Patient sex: M
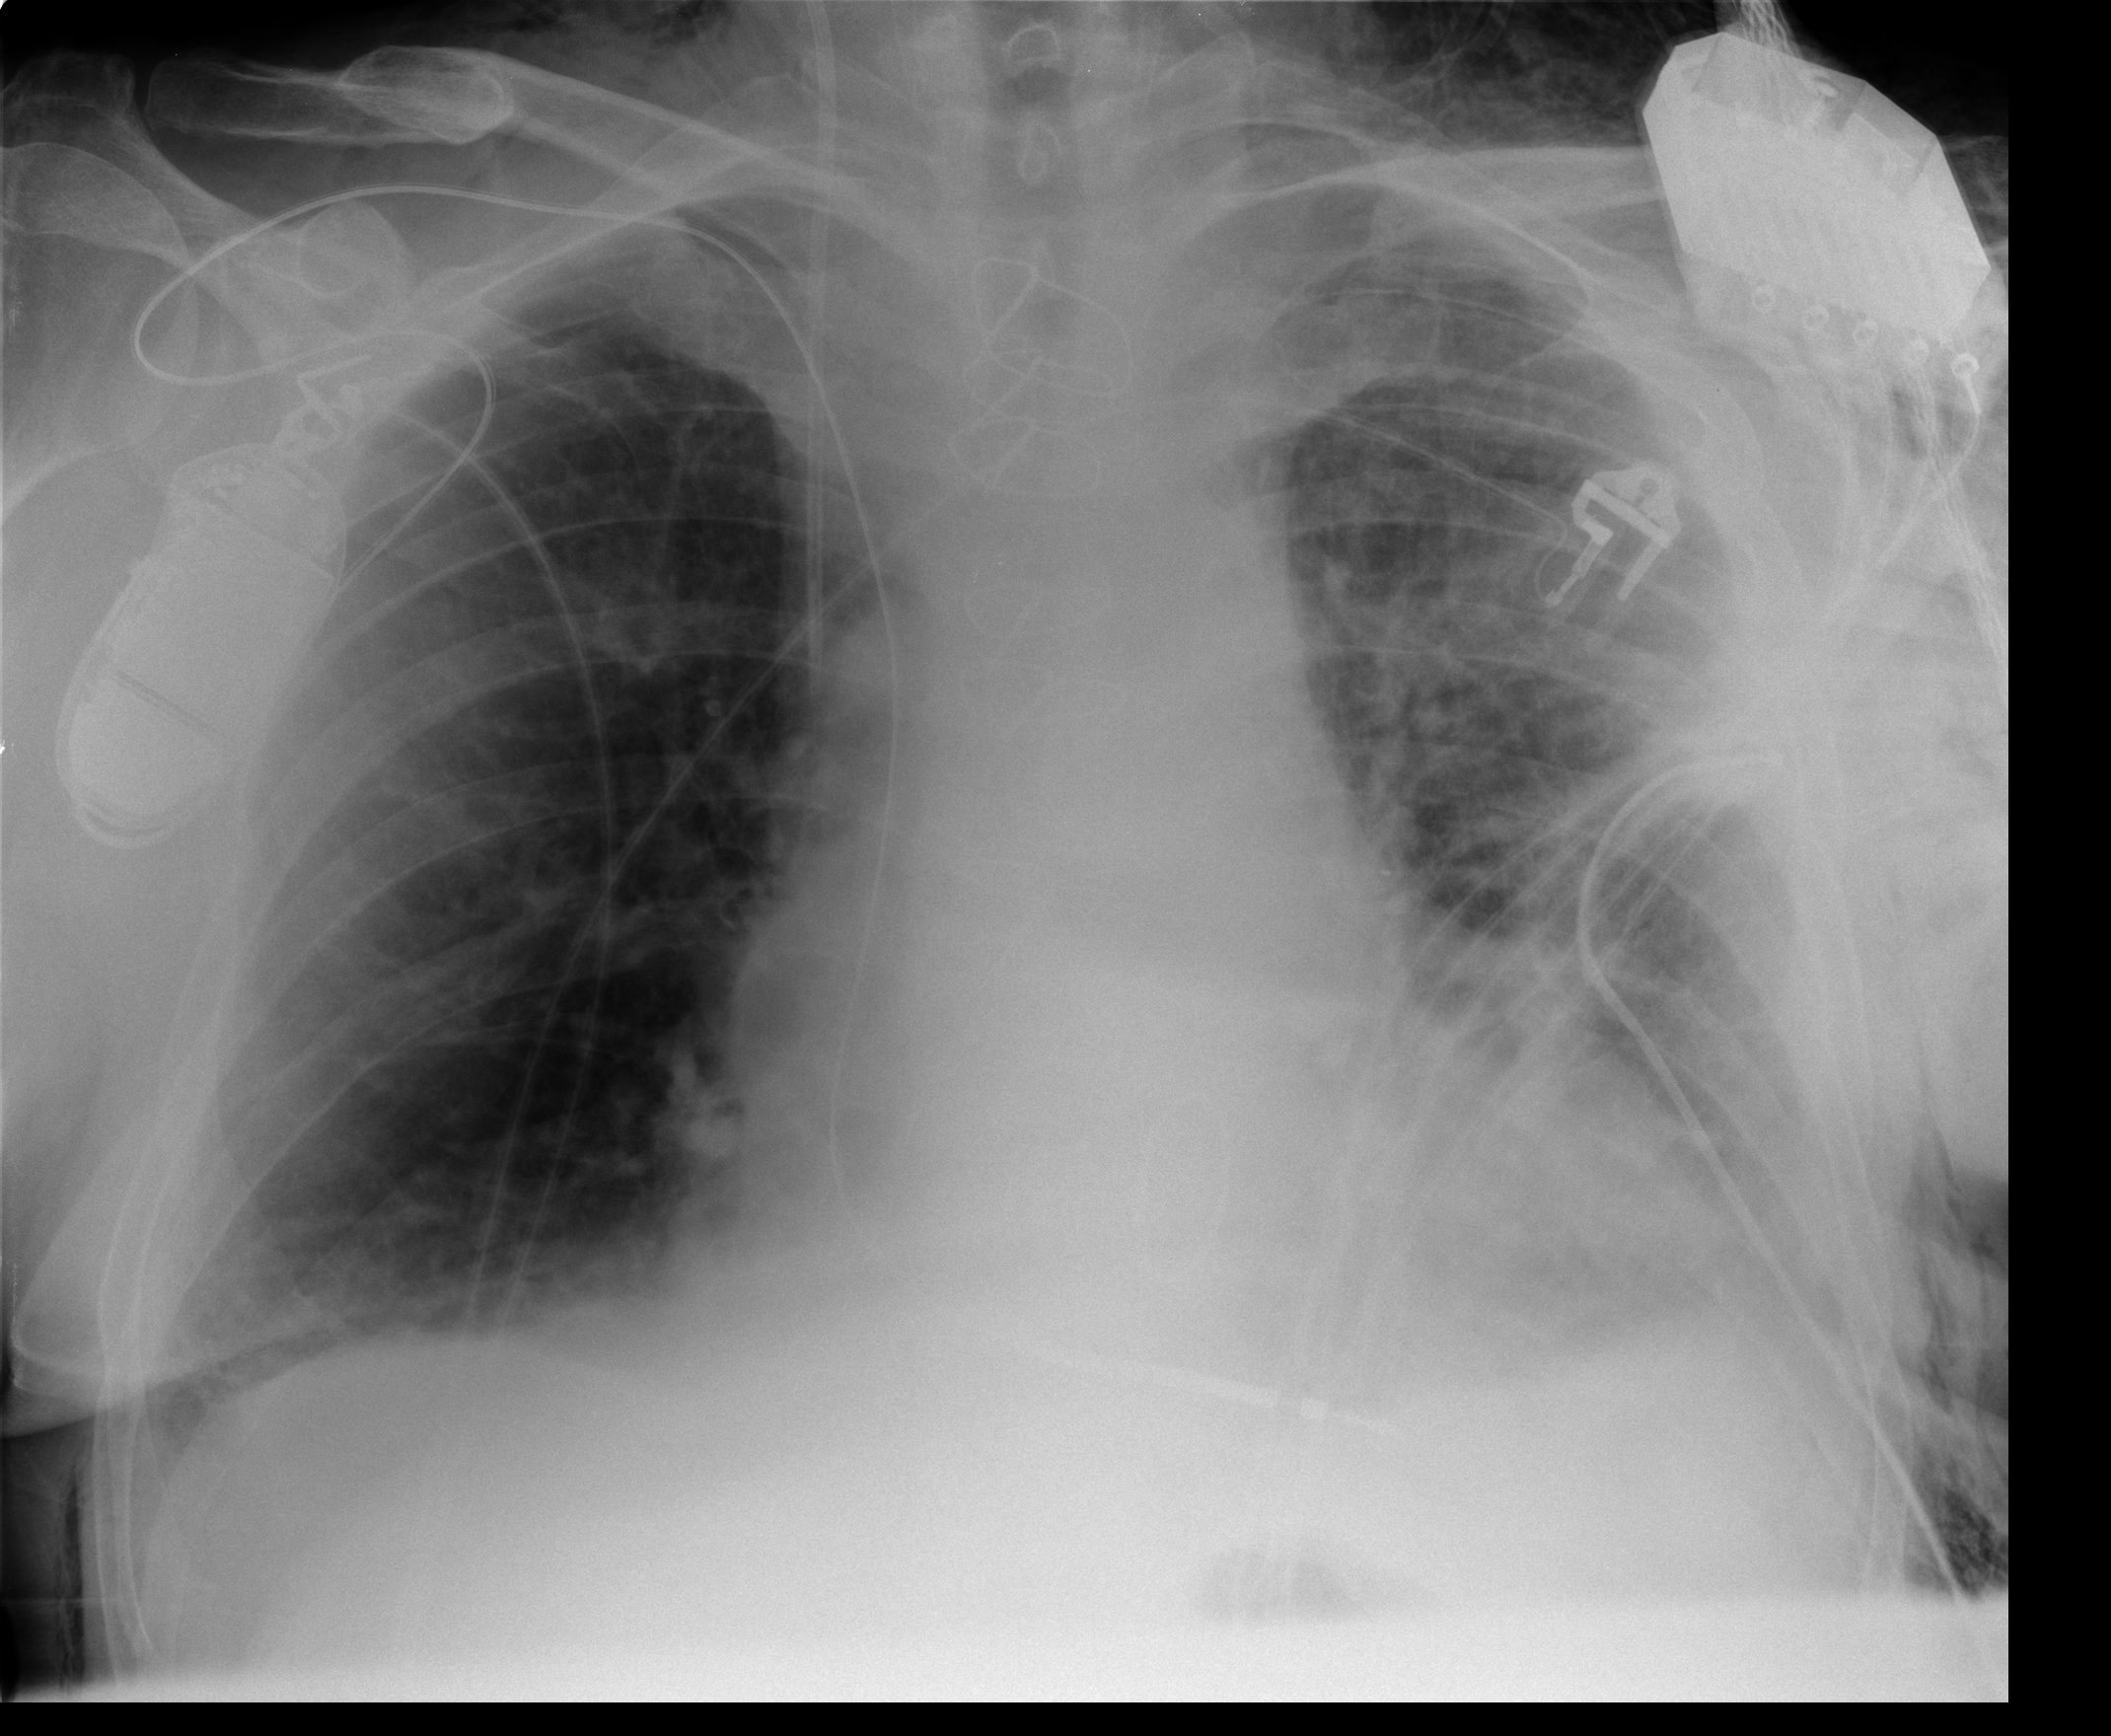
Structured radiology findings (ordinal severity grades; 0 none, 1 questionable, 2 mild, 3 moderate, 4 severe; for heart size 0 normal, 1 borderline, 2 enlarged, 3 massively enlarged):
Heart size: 2
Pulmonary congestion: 1
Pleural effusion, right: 0
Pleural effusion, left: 2
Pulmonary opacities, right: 0
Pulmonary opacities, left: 3
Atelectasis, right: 2
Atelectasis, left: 2